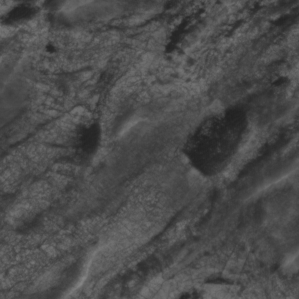
Label: non_frost